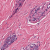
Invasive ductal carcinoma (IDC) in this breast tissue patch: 0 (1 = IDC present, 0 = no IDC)